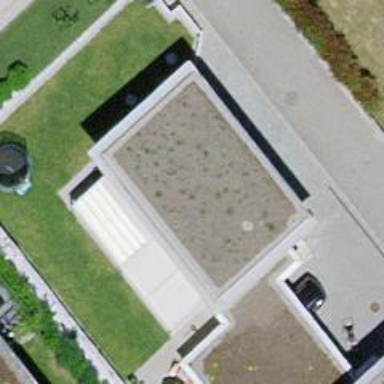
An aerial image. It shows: Building with flat roof.